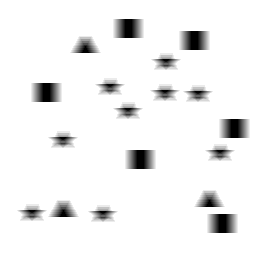
Squares: 6
Triangles: 3
Stars: 9
Total shapes: 18